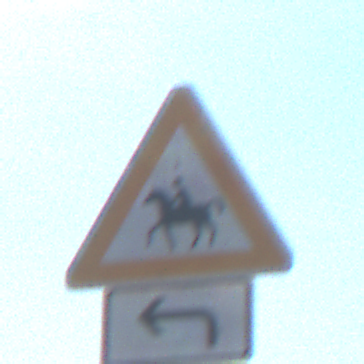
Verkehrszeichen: ReiterRechts
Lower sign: RichtungsangabeDurchPfeile2
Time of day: Midday
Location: Outdoor (Suburban)
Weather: PartlyCloudy
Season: NotSpecified
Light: Natural